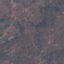
Land use / land cover class: HerbaceousVegetation